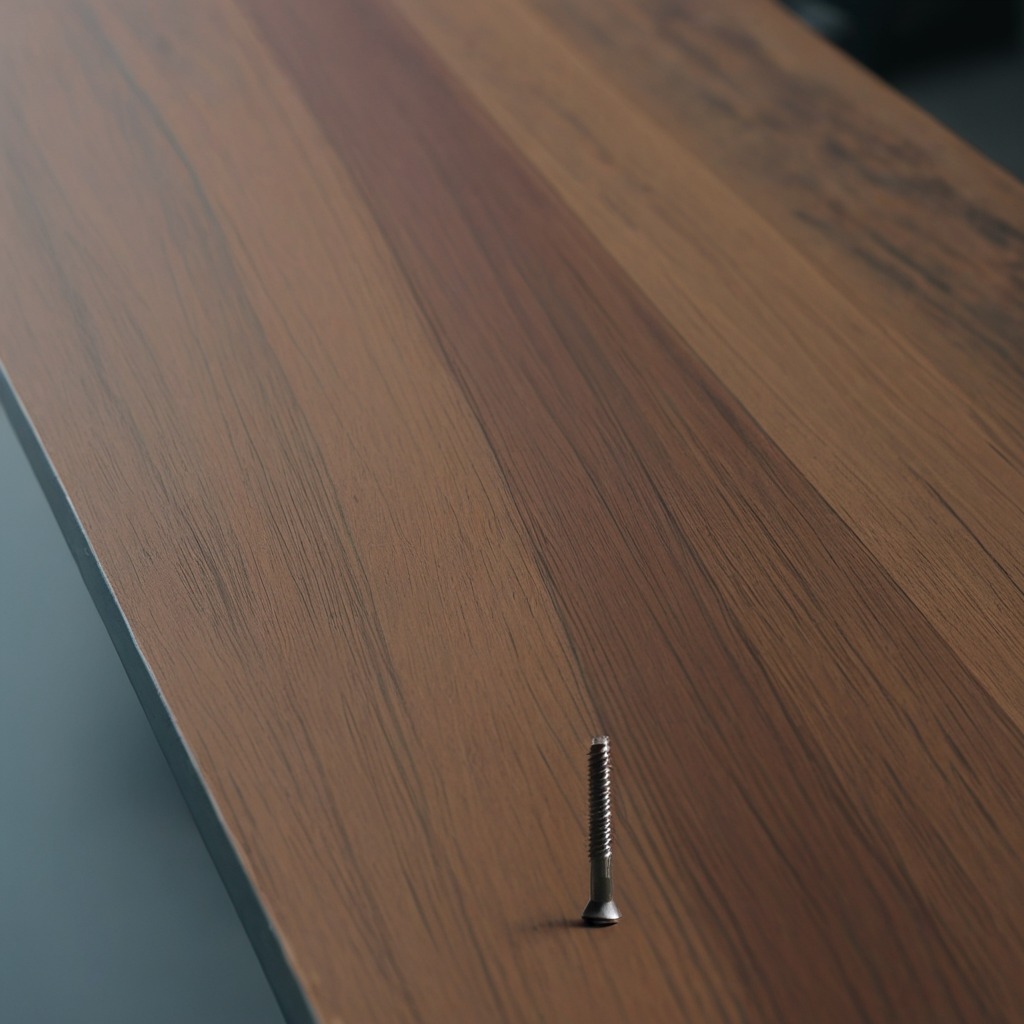
A metal screw is lying on the old table with burn marks in a small garage at twilight.